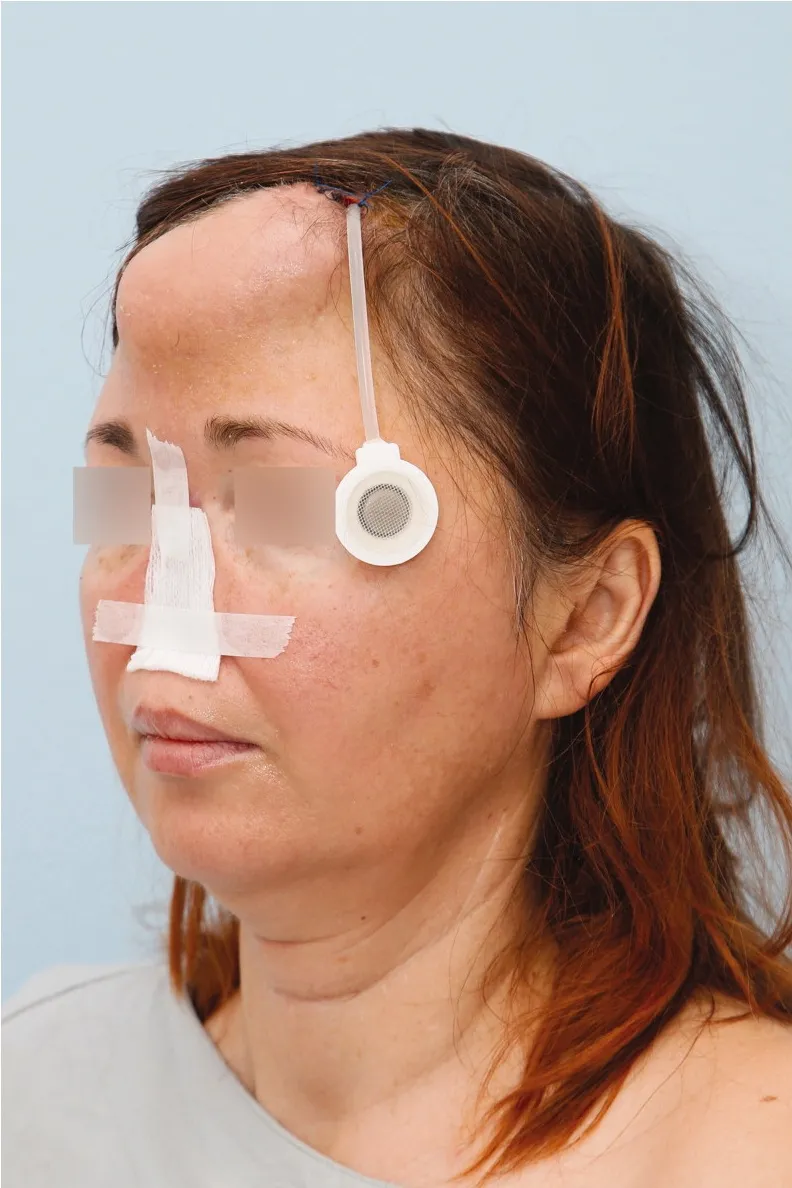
Patient with tissue expander before the 2nd stage.
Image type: medical_photograph (oral_photograph)